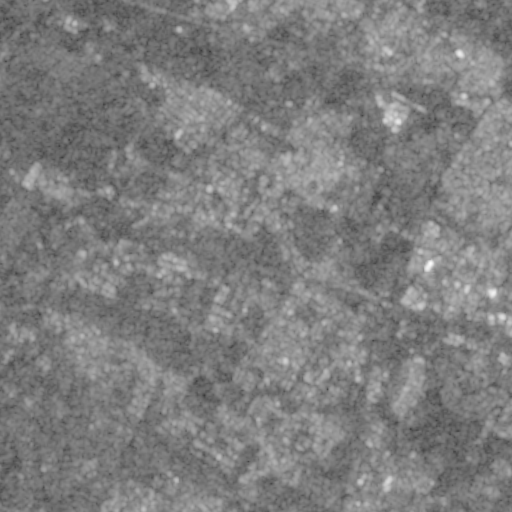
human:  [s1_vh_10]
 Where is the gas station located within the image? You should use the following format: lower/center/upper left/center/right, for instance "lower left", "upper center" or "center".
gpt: The gas station is located in the center right of the image.
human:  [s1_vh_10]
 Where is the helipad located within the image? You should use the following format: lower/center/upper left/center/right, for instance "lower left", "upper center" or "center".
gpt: The helipad is located in the upper right of the image.
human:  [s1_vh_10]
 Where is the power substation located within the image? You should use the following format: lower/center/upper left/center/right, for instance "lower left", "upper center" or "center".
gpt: The power substation is located in the center right of the image.
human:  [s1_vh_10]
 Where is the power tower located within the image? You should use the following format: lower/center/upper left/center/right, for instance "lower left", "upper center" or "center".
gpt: The power tower is located in the lower right of the image.
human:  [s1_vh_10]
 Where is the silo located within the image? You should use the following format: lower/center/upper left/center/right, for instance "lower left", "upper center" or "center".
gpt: The silo is located in the center right of the image.
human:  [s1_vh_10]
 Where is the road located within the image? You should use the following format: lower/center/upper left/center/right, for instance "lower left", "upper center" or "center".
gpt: There is no road in the image.

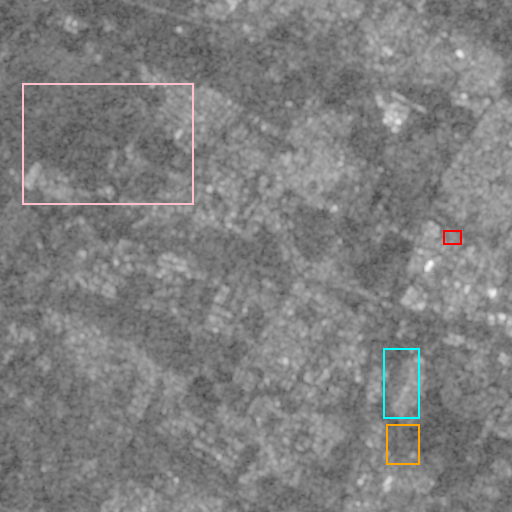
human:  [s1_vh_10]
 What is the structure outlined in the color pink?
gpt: The structure outlined in pink is a crop field.
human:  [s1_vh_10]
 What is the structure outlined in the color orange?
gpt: The structure outlined in orange is a park.
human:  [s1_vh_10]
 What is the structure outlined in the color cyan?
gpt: The structure outlined in cyan is a parking lot.
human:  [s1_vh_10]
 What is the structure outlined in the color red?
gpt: The structure outlined in red is a power substation.
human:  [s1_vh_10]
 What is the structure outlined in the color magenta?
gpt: There is no magenta outline.